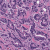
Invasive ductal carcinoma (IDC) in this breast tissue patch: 1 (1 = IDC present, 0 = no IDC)